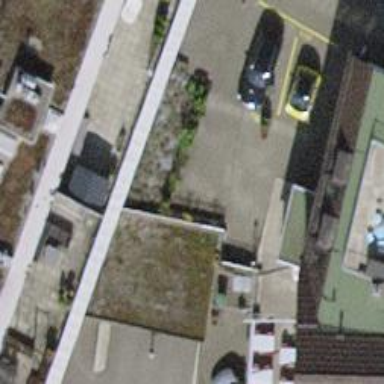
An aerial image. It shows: Parking area.